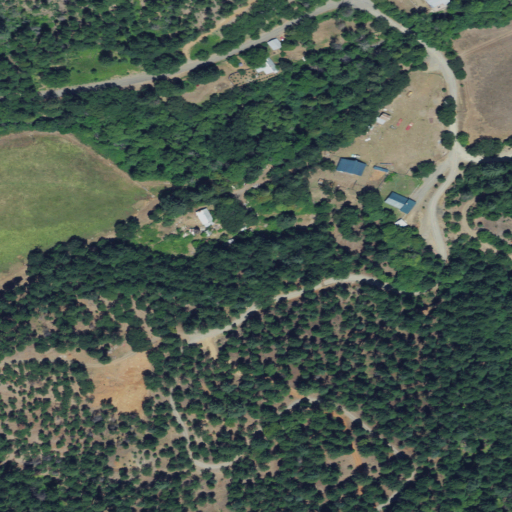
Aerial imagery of valley in California named Lightning Gulch containing evergreen forest, shrub, open development, mixed forest, pasture, grassland, and low intensity development